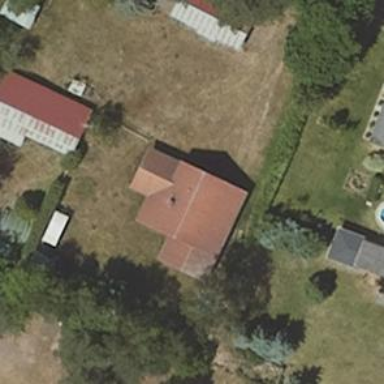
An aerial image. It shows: Shed building.